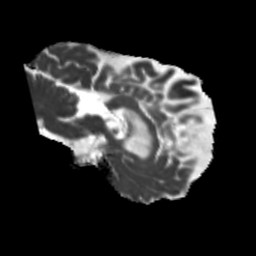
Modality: MD
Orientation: sagittal
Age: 46
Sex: female
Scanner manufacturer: siemens
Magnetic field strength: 3 T
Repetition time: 5.25 s
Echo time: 0.08 s